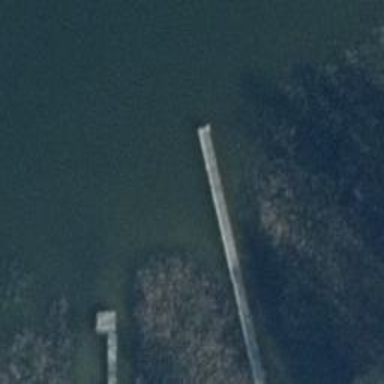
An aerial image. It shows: Man-made pier.